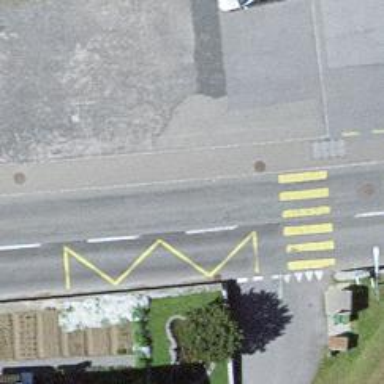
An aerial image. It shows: Bus stop with designated stop position for public transport.